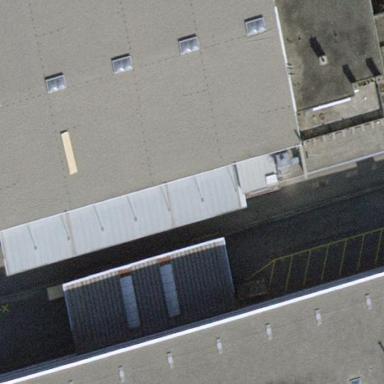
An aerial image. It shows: View of roof of building.